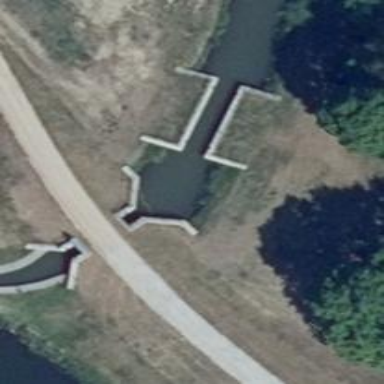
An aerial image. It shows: Canal.